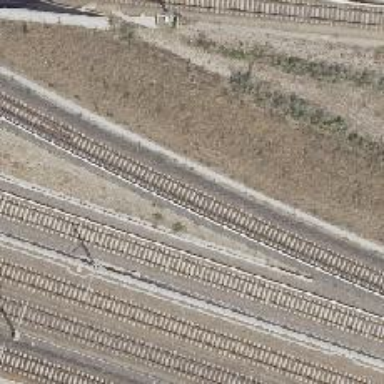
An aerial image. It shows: Light rail electrified with bottom rail electrification.